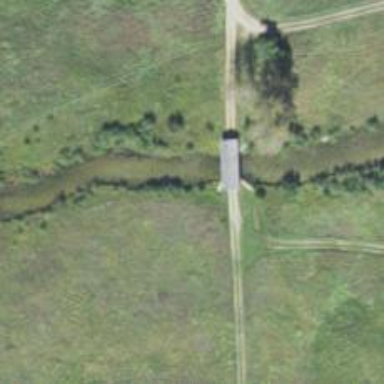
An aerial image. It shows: Covered bridge on residential road.